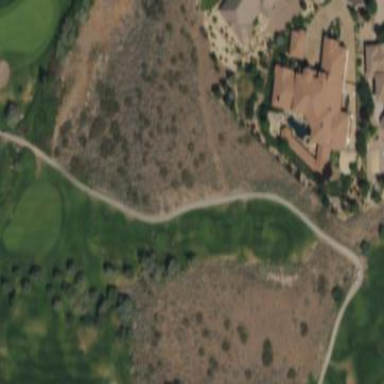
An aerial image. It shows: Rough grassy area used for golf.